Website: macys
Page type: gifting
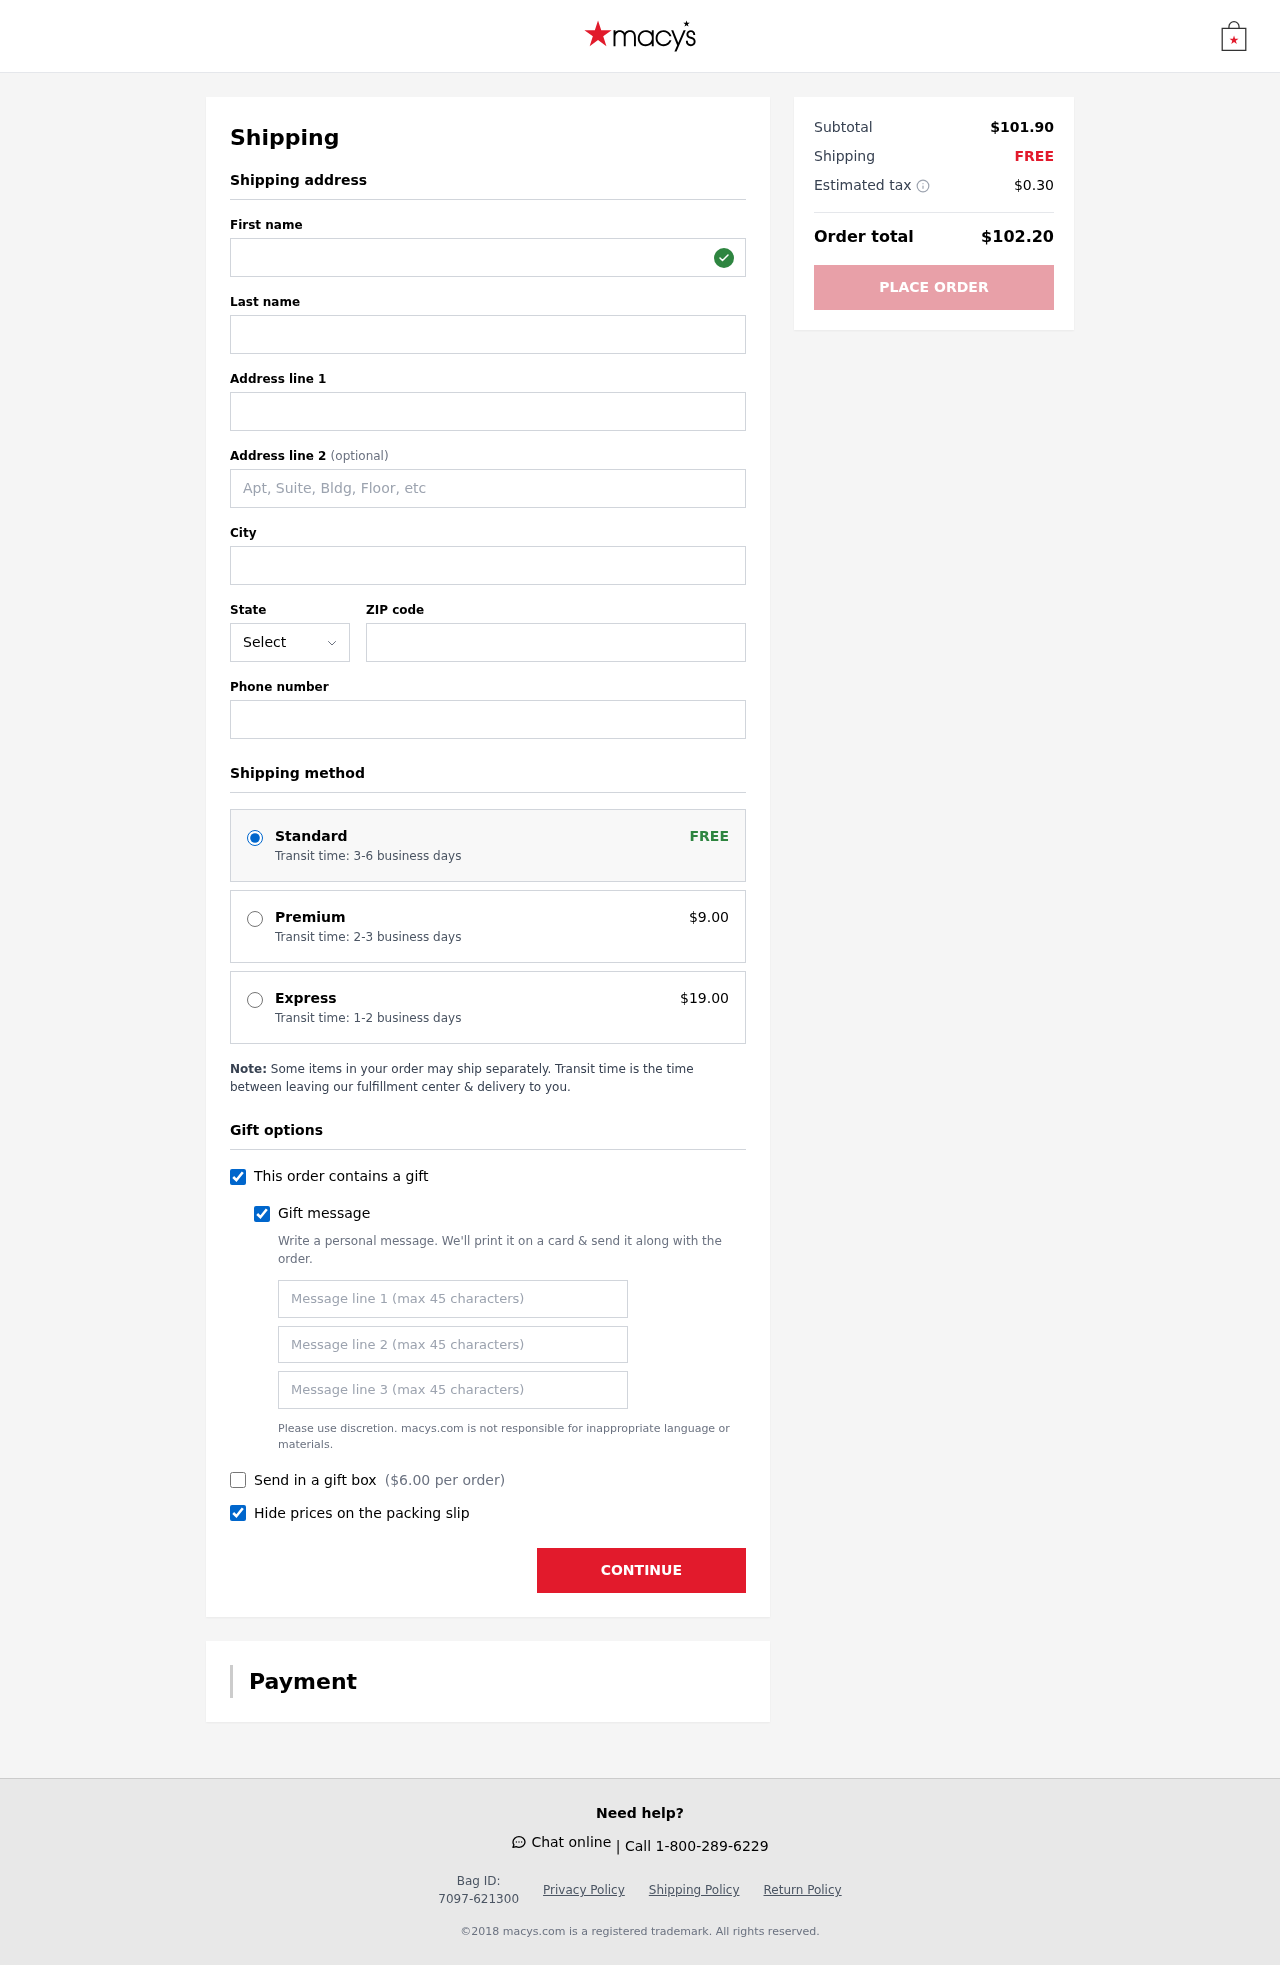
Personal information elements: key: PII_STATE_ABBR
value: DC
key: PII_FIRSTNAME
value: Benjamin
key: PII_LASTNAME
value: Davis
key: PII_STREET
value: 36541 Christopher Freeway Suite 611
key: PII_CITY
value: Pachecoport
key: PII_POSTCODE
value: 25793
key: PII_PHONE
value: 4446319609
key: PII_GIFT_MESSAGE
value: Hey Jeffrey, I saw these cool trainers and thought they’d be perfect for all your adventures! I can’t wait to see you rocking them. Enjoy! - Benjamin
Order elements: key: ORDER_SHIPPING_STANDARD
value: Transit time: 3-6 business days
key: ORDER_SHIPPING_PREMIUM
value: Transit time: 2-3 business days
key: ORDER_SHIPPING_PREMIUM_PRICE
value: $9.00
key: ORDER_SHIPPING_EXPRESS
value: Transit time: 1-2 business days
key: ORDER_SHIPPING_EXPRESS_PRICE
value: $19.00
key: ORDER_GIFT_BOX_PRICE
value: $6.00
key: ORDER_SUBTOTAL
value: $101.90
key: ORDER_SHIPPING_COST
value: FREE
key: ORDER_TAX
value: $0.30
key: ORDER_TOTAL
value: $102.20